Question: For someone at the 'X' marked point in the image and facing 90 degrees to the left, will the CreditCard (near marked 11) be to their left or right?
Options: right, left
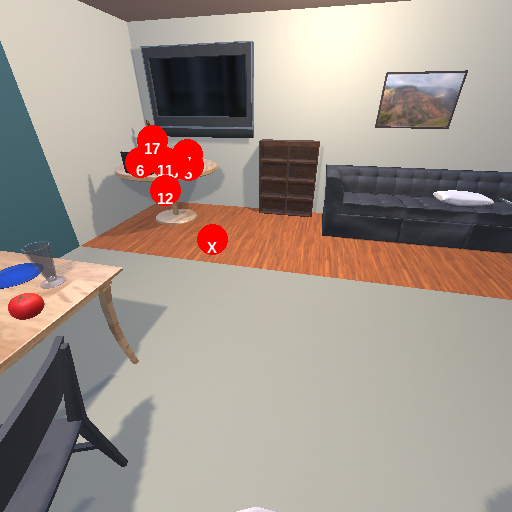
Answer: right